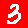
Digit: 3